Question: '''
Protected Sub btnSubmit_Click(sender As Object, e As System.EventArgs) Handles btnSubmit.Click
MsgBox("INSIDE")
If SocialAuthUser.IsLoggedIn Then
Dim accountId As Integer = BLL.getAccIDFromSocialAuthSession
Dim AlbumID As Integer = BLL.createAndReturnNewAlbumId(txtStoryTitle.Text.Trim, "")
Dim URL As String = BLL.getAlbumPicUrl(txtStoryTitle.Text.Trim)
Dim dt As New DataTable
dt.Columns.Add("PictureID")
dt.Columns.Add("AccountID")
dt.Columns.Add("AlbumID")
dt.Columns.Add("URL")
dt.Columns.Add("Thumbnail")
dt.Columns.Add("Description")
dt.Columns.Add("AlbumCover")
dt.Columns.Add("Tags")
dt.Columns.Add("Votes")
dt.Columns.Add("Abused")
dt.Columns.Add("isActive")
Dim Row As DataRow
Dim uniqueFileName As String = ""
If Session("ID") Is Nothing Then
lblMessage.Text = "You don't seem to have uploaded any pictures."
Exit Sub
Else
**Dim FileCount As Integer = Request.Form(Request.Form.Count - 2)**
Dim FileName, TargetName As String
Try
Dim Path As String = Server.MapPath(BLL.getAlbumPicUrl(txtStoryTitle.Text.Trim))
If Not IO.Directory.Exists(Path) Then
IO.Directory.CreateDirectory(Path)
End If
Dim StartIndex As Integer
Dim PicCount As Integer
For i As Integer = 0 To Request.Form.Count - 1
If Request.Form(i).ToLower.Contains("jpg") Or Request.Form(i).ToLower.Contains("gif") Or Request.Form(i).ToLower.Contains("png") Then
StartIndex = i + 1
Exit For
End If
Next
For i As Integer = StartIndex To Request.Form.Count - 4 Step 3
FileName = Request.Form(i)
'## If part here is not kaam ka..but still using it for worst case scenario
If IO.File.Exists(Path & FileName) Then
TargetName = Path & FileName
'MsgBox(TargetName & "--- 1")
Dim j As Integer = 1
While IO.File.Exists(TargetName)
TargetName = Path & IO.Path.GetFileNameWithoutExtension(FileName) & "(" & j & ")" & IO.Path.GetExtension(FileName)
j += 1
End While
Else
uniqueFileName = Guid.NewGuid.ToString & "__" & FileName
TargetName = Path & uniqueFileName
End If
IO.File.Move(Server.MapPath("~/TempUploads/" & Session("ID") & "/" & FileName), TargetName)
PicCount += 1
Row = dt.NewRow()
Row(1) = accountId
Row(2) = AlbumID
Row(3) = URL & uniqueFileName
Row(4) = ""
Row(5) = "No Desc"
Row(6) = "False"
Row(7) = ""
Row(8) = "0"
Row(9) = "0"
Row(10) = "True"
dt.Rows.Add(Row)
Next
If BLL.insertImagesIntoAlbum(dt) Then
lblMessage.Text = PicCount & IIf(PicCount = 1, " Picture", " Pictures") & " Saved!"
lblMessage.ForeColor = Drawing.Color.Black
Dim db As SqlDatabase = Connection.connection
Using cmd As DbCommand = db.GetSqlStringCommand("SELECT PictureID,URL FROM AlbumPictures WHERE AlbumID=@AlbumID AND AccountID=@AccountID")
db.AddInParameter(cmd, "AlbumID", Data.DbType.Int32, AlbumID)
db.AddInParameter(cmd, "AccountID", Data.DbType.Int32, accountId)
Using ds As DataSet = db.ExecuteDataSet(cmd)
If ds.Tables(0).Rows.Count > 0 Then
ListView1.DataSource = ds.Tables(0)
ListView1.DataBind()
Else
lblMessage.Text = "No Such Album Exists."
End If
End Using
End Using
'WebNavigator.GoToResponseRedirect(WebNavigator.URLFor.ReturnUrl("~/Memories/SortImages.aspx?id=" & AlbumID))
Else
'TODO:we'll show some error msg
End If
Catch ex As Exception
MsgBox(ex.Message)
lblMessage.Text = "Oo Poop!!"
End Try
End If
Else
WebNavigator.GoToResponseRedirect(WebNavigator.URLFor.LoginWithReturnUrl("~/Memories/CreateAlbum.aspx"))
Exit Sub
End If
End Sub
'''
The above code works fine.I have added an Update Panel in the page to avoid post back, But when i add the button click as a trigger
'''
<Triggers>
<asp:AsyncPostBackTrigger ControlID="btnSubmit" />
</Triggers>
'''
in the update panel to avoid post back, i get the following error.This happens when i add the button click as a Trigger to the update panel.

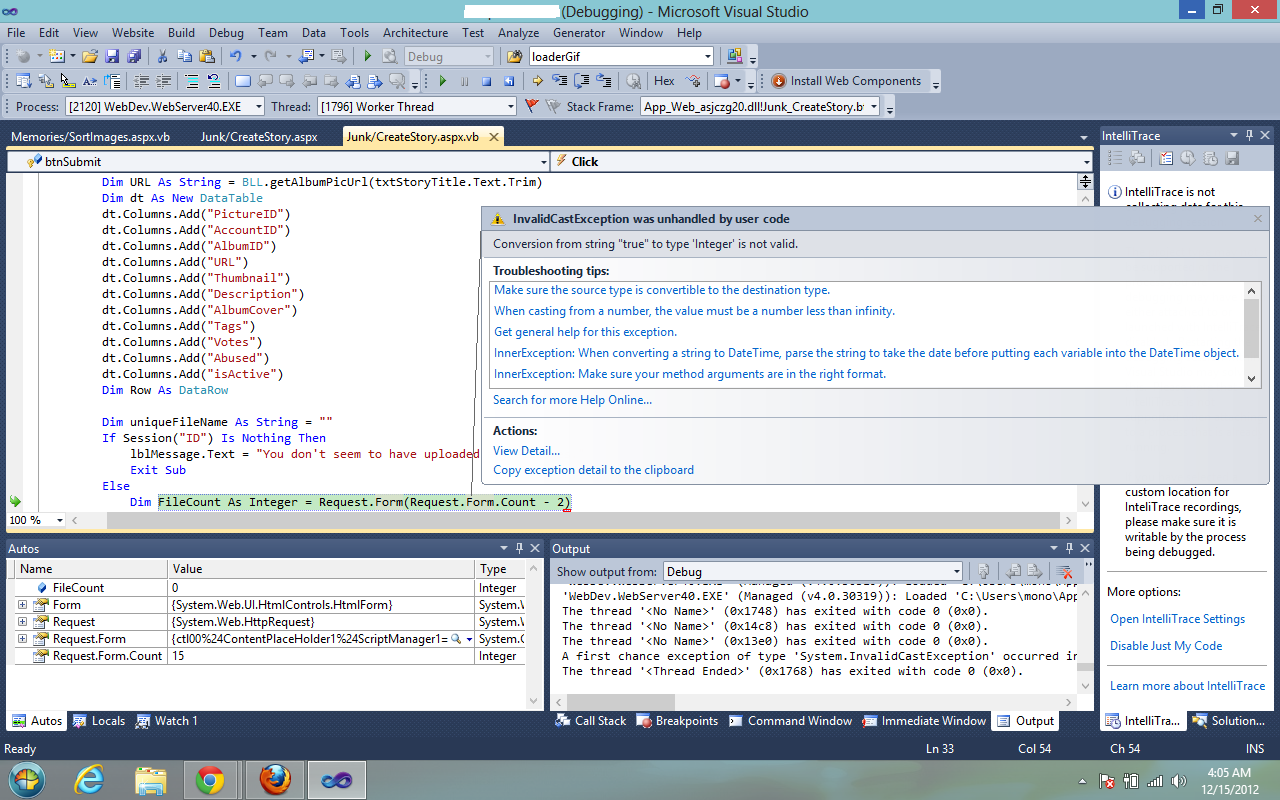
Answer: The 'Request.Form' returns a 'NameValueCollection' which is accessible by the name of the key or the 'int' indexer. It always returns a 'String' and not an 'Integer'.
'''
Dim FileCount As String = Request.Form(Request.Form.Count - 2)
'''